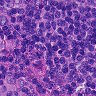
Metastatic tissue present: no